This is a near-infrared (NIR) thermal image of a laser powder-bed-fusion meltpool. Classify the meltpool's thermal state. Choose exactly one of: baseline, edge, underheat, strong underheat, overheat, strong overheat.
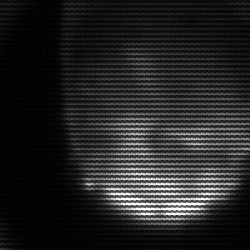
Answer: edge